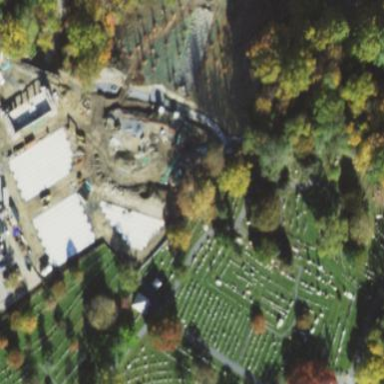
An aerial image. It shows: Sector in the cemetery.